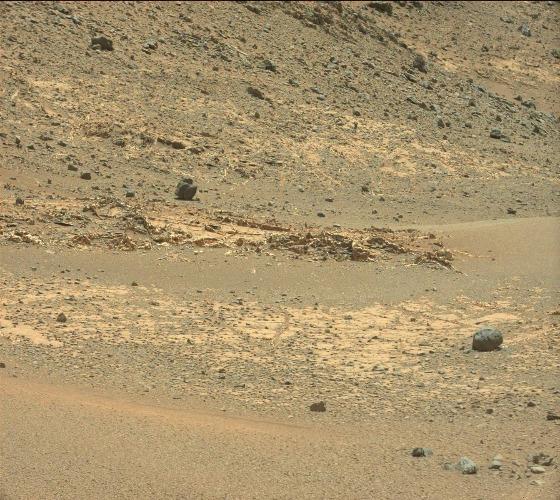
Terrain classes present: Bedrock, Gravel / Sand / Soil, Rock